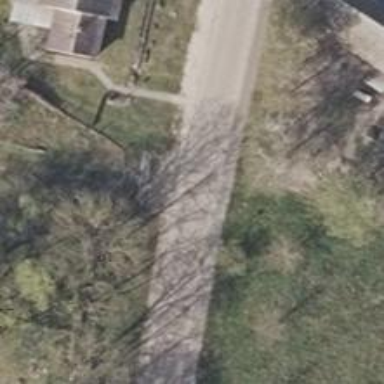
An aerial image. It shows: Residential road.